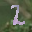
Label: 2